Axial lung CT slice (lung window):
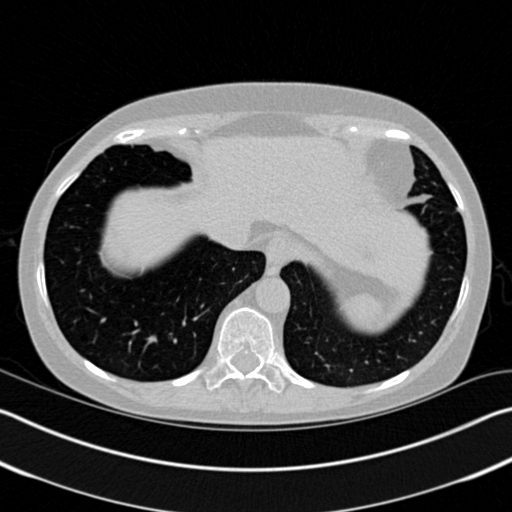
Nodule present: no